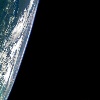
Label: space